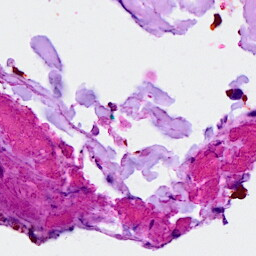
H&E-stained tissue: Breast